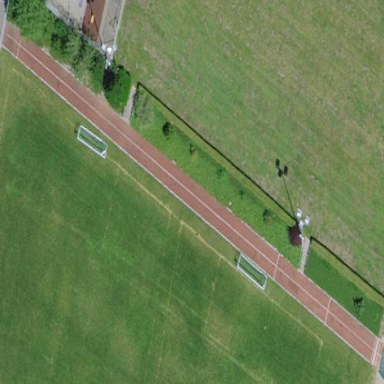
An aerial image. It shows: Track located within leisure land area.